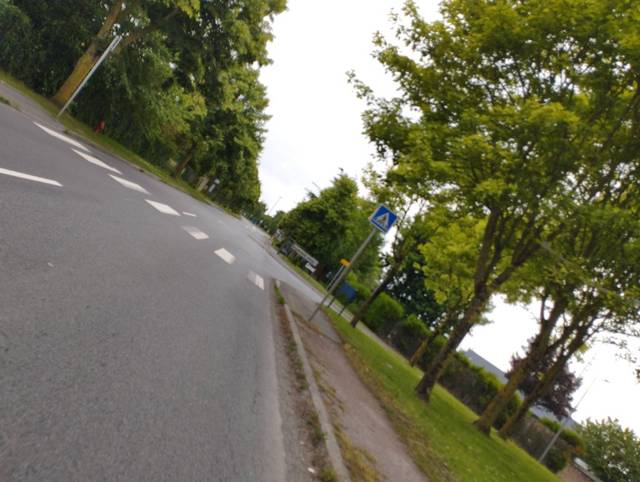
Region: France
Coordinates: 50.288, 2.805